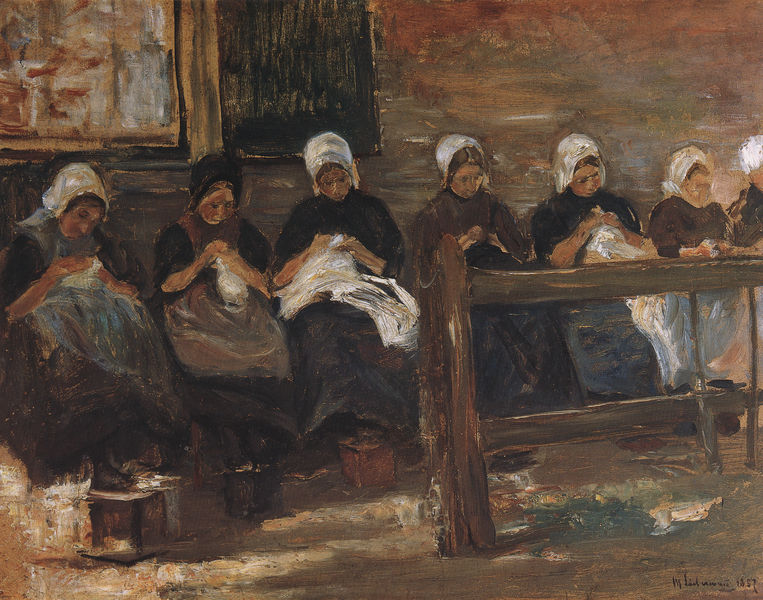
Titel: Holländische Näherinnen
Künstler: Max Liebermann
Standort: Bremen
Institution: Kunsthalle Bremen
Schlagwörter: blau, dunkel, gemälde, gruppe, kopf, schatten, weiß, frauen, gelb, grün, impressionismus, menschen, mädchen, ocker, sitzen, braun, damen, fenster, frau, grau, haar, holz, kleid, kleider, köpfe, licht, nase, orange, raum, schwarz, skizze, haus, rot, tuch, weg, zaun, beige, haube, malerei, rock, alt, gesichter, mütze, mützen, wand, augen, gesicht, inkarnat, stein, holland, hände, niederlande, öl, erde, gatter, hütte, sonne, boden, haare, realismus, sitzend, stoff, arbeit, bauern, fensterläden, genre, schürze, ruhe, düster, sitze, genremalerei, röcke, schuhe, arbeiten, arbeiterinnen, bäuerin, bäuerinnen, schürzen, mauer, hof, holzzaun, laden, van gogh, bank, schemel, stille, sitzende, draussen, flicken, handarbeit, kopftuch, nähen, näherinnen, stricken, dienstmädchen, geländer, konzentriert, nadel, sticken, stopfen, bretter, schoß, bauer, außen, fensterladen, bruan, hauswand, erdfarben, brett, schawrz, stof, reihe, kiste, hauben, fußbank, liebermann, gesciht, tracht, pstos, sonnenflecken, kopftücher, tonig, stall, sieben, lichteffekte, armut, max liebermann, sezession, freie, bäuerlich, weberei, waisenhaus, rücke, hausfront, delft, holzklotz, nebeneinander, tuc, synchron, handarbeiten, sonn, öffnunf, klotz, schwarzt, traditionell, weberinnen, libermann, auftreten, hausben, hollnad, max liebermanng, schwarze mütze, 7, wistler, weiße mützen